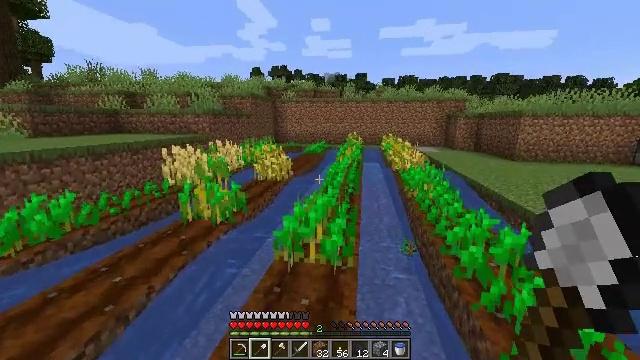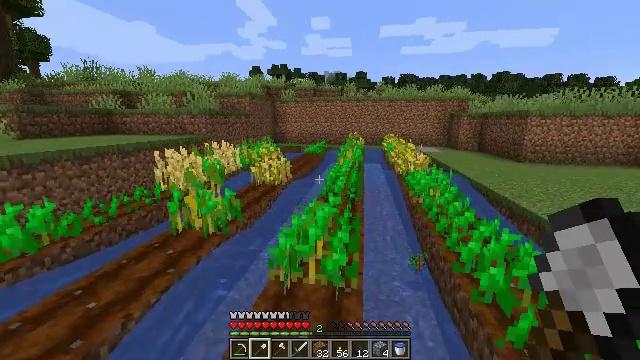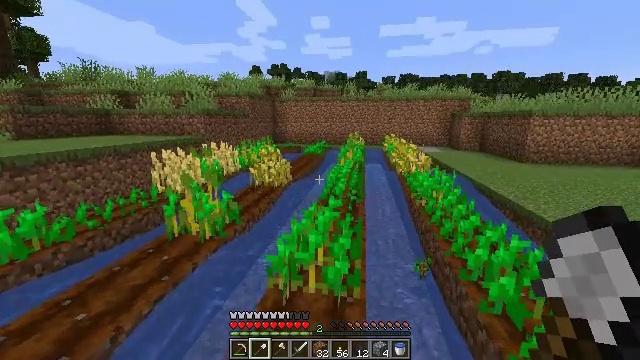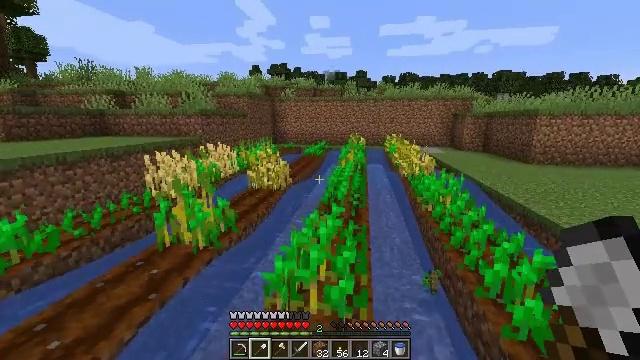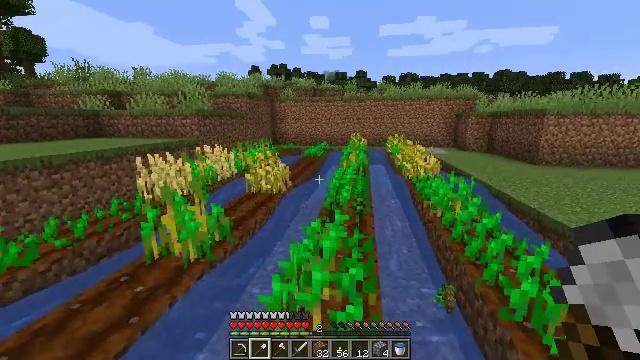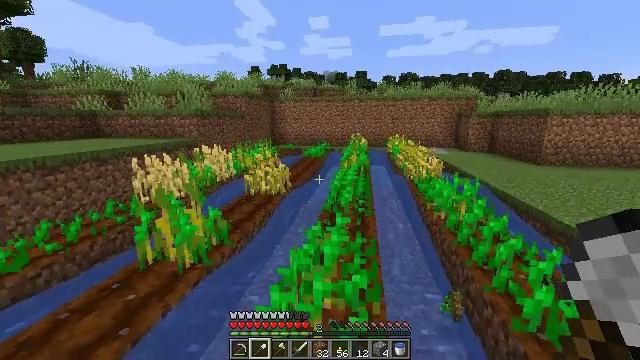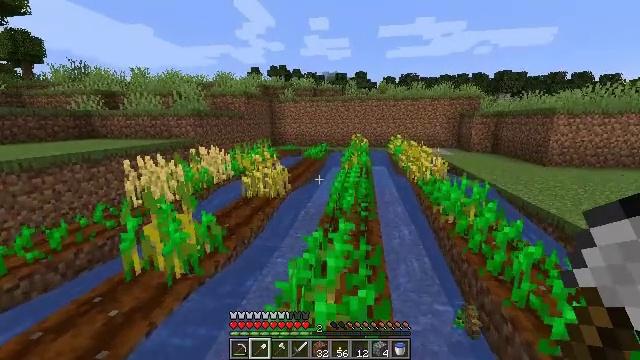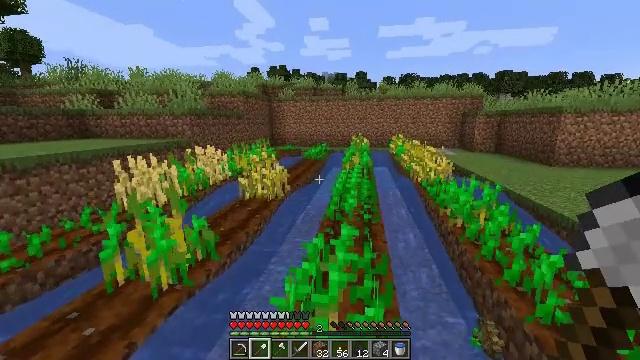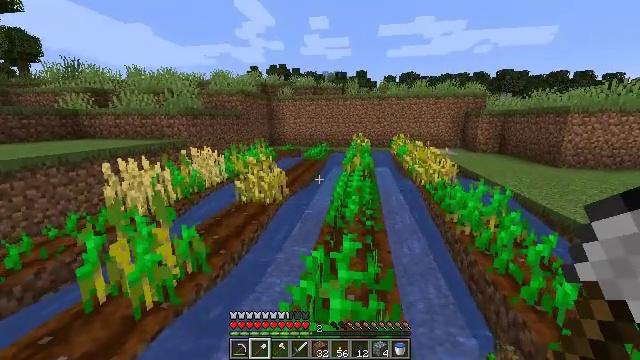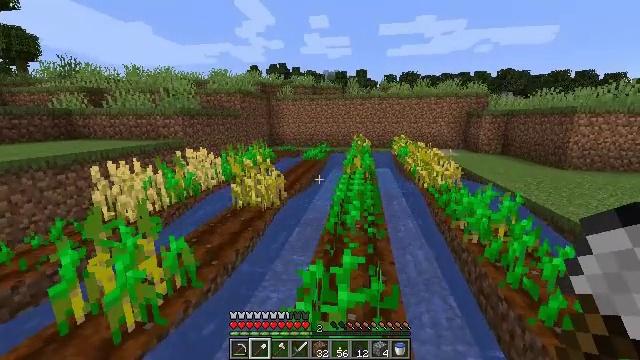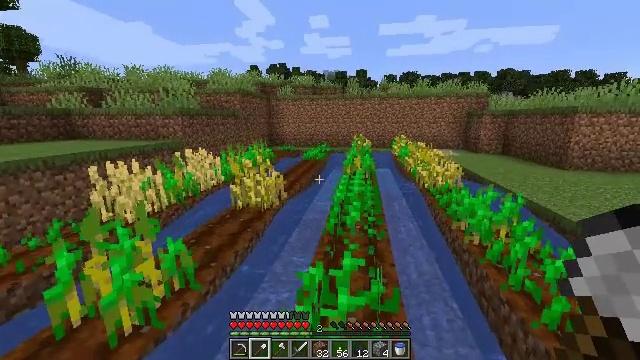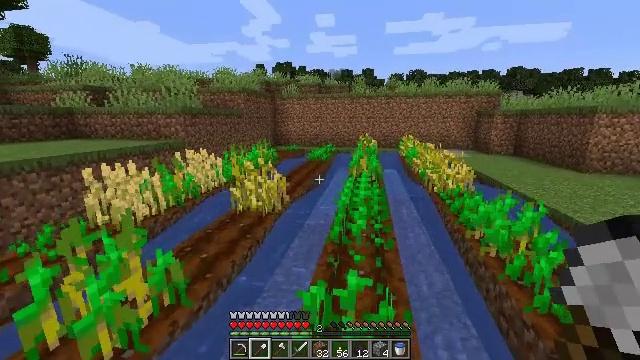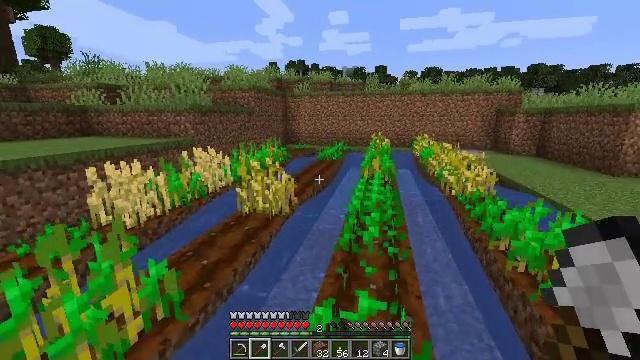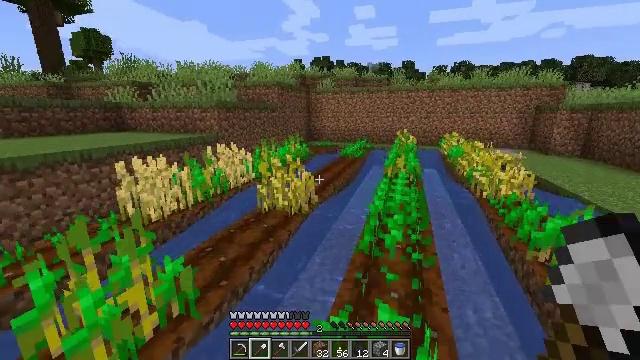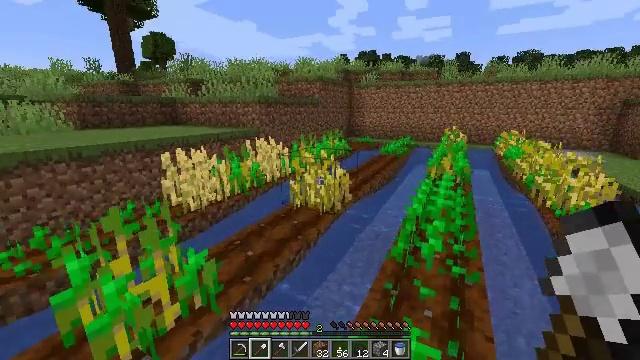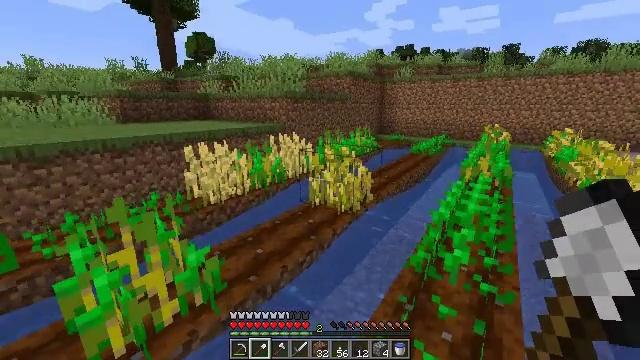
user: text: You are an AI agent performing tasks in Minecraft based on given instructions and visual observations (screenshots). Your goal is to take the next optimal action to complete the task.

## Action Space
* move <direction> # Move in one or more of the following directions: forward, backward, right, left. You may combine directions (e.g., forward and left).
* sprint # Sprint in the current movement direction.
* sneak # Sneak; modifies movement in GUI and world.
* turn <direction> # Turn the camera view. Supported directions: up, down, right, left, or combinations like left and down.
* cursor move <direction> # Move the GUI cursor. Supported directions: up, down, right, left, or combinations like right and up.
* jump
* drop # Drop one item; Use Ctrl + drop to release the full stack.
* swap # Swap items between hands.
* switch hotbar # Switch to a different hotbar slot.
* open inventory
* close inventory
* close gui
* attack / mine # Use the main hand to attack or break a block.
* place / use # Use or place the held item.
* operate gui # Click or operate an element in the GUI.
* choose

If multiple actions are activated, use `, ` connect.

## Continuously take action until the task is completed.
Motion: motion action
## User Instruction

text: Break the mature wheat plants.
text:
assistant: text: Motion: move forward
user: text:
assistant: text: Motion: move forward
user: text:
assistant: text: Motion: move forward
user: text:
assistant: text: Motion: move forward
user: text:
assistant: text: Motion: move forward
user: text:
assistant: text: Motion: move forward
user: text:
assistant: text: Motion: move forward
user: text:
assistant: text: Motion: move forward
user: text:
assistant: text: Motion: move forward
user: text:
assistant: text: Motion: move forward
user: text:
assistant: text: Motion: move forward, turn left
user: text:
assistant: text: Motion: move forward, turn left
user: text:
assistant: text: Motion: move forward and move right, turn left
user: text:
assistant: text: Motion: move forward and move right, turn left and down
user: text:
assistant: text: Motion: move forward and move right, turn left
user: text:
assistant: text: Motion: move forward and move right, turn left
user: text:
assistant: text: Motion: move forward and move right, turn left
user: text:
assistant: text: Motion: move forward and move right, turn left
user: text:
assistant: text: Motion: move forward and move right, turn left
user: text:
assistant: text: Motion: move forward and move right, turn left
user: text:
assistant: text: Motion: move forward and move right, turn left
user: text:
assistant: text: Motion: turn left
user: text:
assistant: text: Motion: turn left
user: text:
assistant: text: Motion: turn left
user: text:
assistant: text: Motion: no_op
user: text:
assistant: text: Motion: no_op
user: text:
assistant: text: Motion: no_op
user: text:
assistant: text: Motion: no_op
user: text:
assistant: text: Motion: no_op
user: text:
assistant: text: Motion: attack / mine